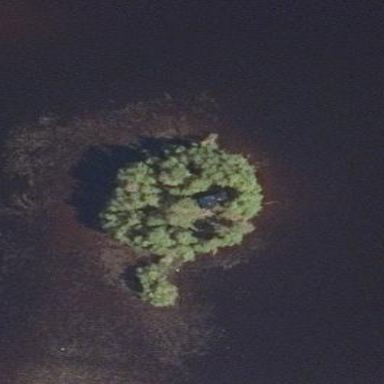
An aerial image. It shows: Islet surrounded by woodland.